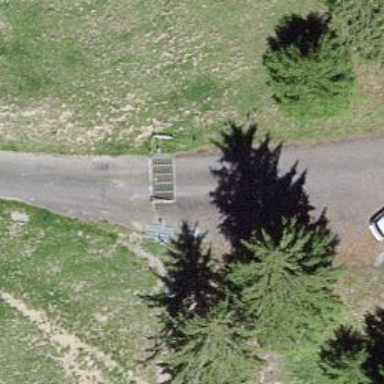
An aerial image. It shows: Cattle grid.